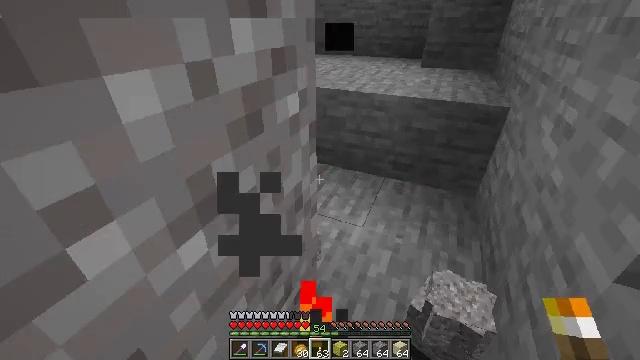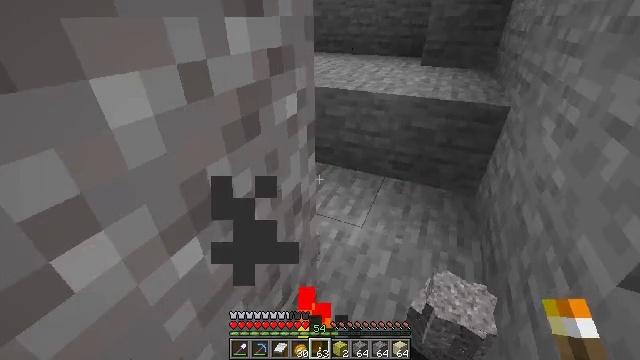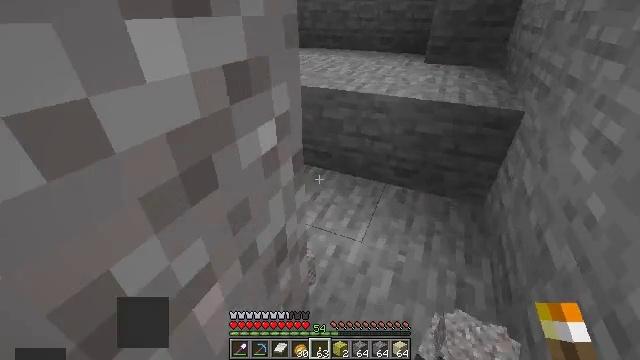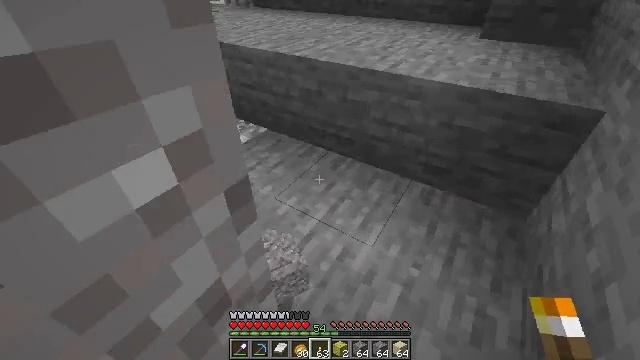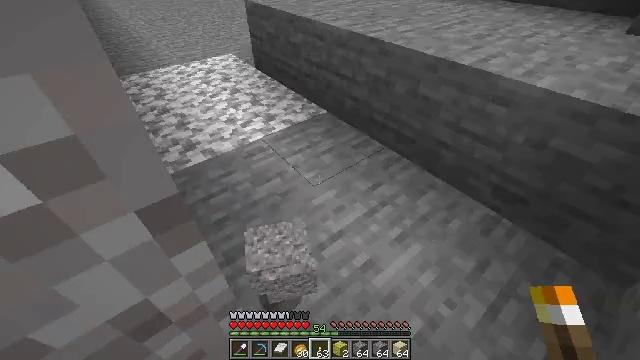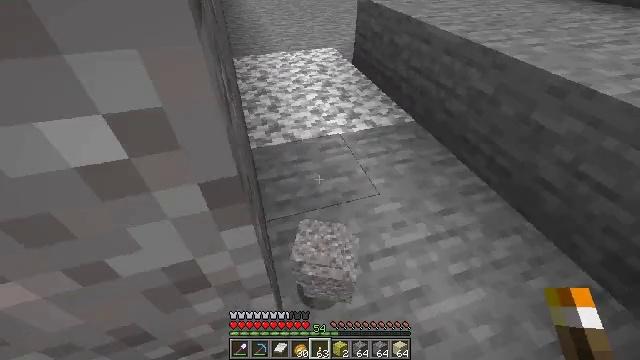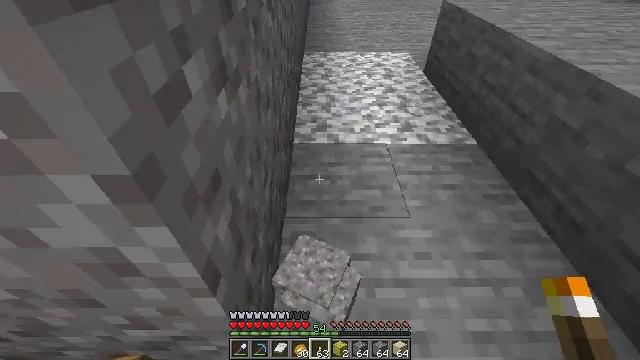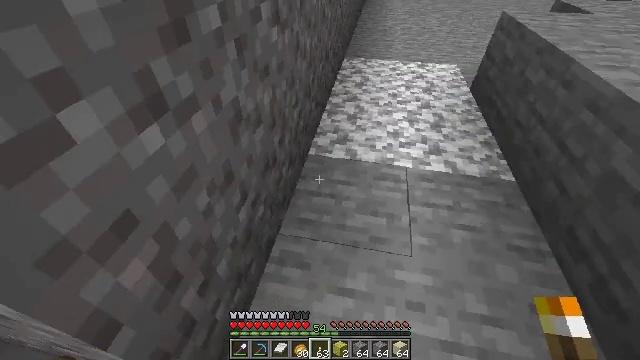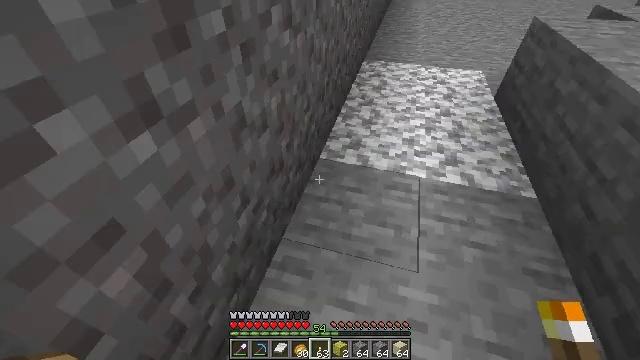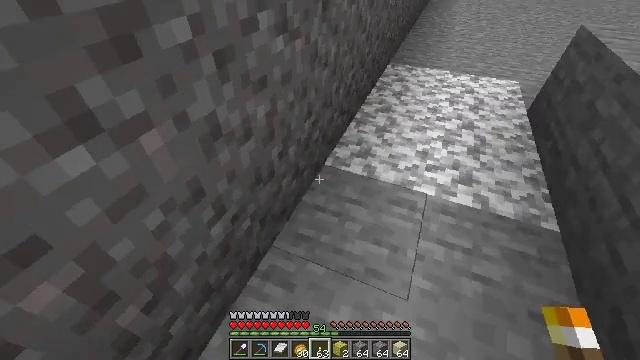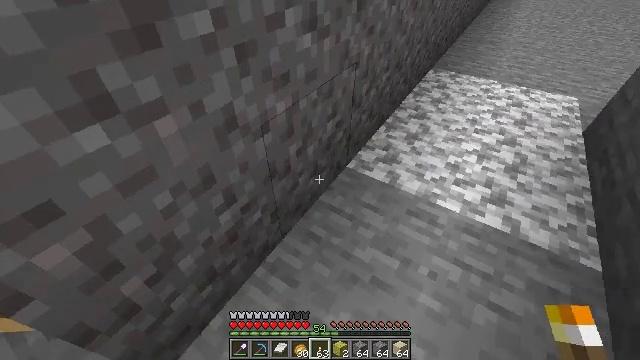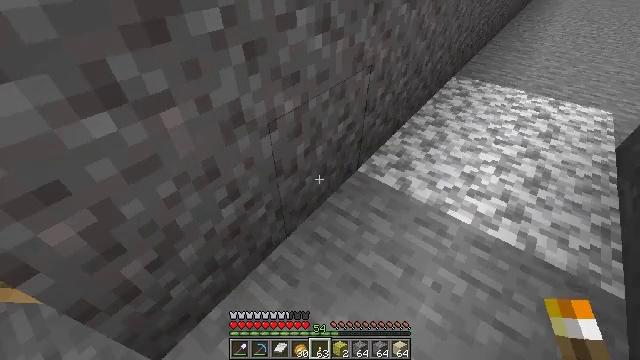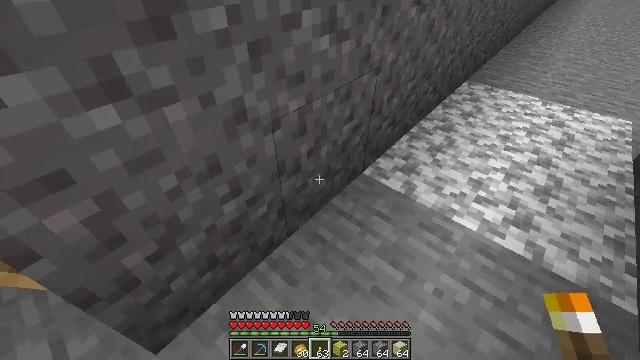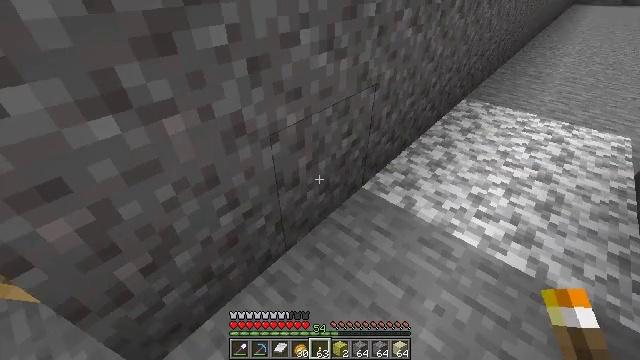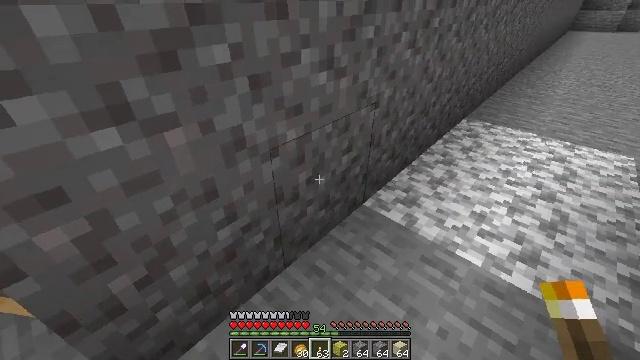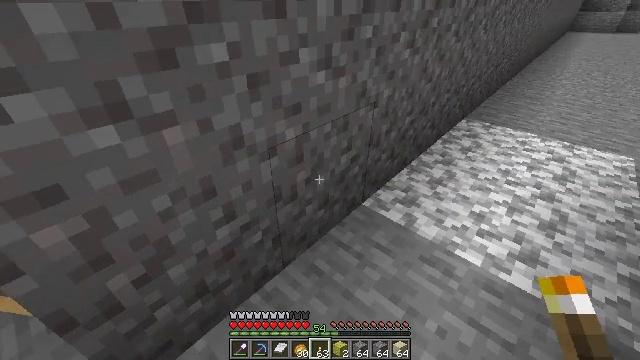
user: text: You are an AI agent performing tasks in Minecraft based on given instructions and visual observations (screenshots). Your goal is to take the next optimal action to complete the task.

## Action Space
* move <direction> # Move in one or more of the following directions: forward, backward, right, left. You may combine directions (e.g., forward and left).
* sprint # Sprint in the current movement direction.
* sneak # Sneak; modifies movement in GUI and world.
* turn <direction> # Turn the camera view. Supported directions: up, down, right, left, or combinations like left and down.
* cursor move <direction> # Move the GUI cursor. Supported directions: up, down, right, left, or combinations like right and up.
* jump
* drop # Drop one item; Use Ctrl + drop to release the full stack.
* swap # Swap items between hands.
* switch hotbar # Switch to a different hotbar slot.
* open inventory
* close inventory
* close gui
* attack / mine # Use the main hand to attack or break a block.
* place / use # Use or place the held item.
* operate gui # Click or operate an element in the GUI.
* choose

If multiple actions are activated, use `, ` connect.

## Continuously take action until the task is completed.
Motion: motion action
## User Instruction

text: Gather gravel by digging.
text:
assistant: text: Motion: move forward
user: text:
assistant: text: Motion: move forward and move right, turn down
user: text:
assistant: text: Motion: move forward and move right, turn left and down
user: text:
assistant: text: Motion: move forward and move right, turn left and down
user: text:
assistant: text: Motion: move forward and move right, turn left
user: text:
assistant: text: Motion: move forward and move right, turn left
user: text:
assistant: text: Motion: move forward and move right, turn left
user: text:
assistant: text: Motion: move forward and move right, turn left
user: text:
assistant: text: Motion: move right, turn left
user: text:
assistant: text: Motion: turn left
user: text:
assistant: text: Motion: turn left
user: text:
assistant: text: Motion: turn left
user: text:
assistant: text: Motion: turn up
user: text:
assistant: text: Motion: turn up
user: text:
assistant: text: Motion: no_op
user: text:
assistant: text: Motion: turn right
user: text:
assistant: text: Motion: no_op
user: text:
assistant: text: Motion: turn right and down
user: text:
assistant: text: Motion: no_op
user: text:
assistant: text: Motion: turn up
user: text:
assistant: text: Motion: no_op
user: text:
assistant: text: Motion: no_op
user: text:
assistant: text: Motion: no_op
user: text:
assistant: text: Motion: no_op
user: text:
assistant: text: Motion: no_op
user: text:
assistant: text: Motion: no_op
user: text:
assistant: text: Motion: attack / mine
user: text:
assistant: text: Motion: attack / mine
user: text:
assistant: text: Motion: attack / mine
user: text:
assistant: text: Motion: attack / mine